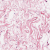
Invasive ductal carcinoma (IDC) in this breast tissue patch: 0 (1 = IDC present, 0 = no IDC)